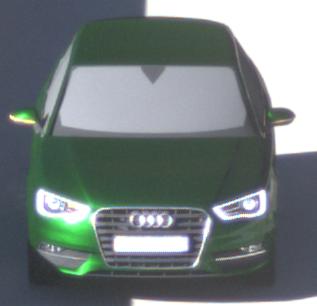
Make: Audi
Model: A3 1.2 TFSI
Detailed model: A3 (8V)
Model produced from: 2013/02
Model produced until: 2014/05
Doors: 3
Color: green
Road condition: dry road
Daytime: morning or afternoon
Contrast: high contrast